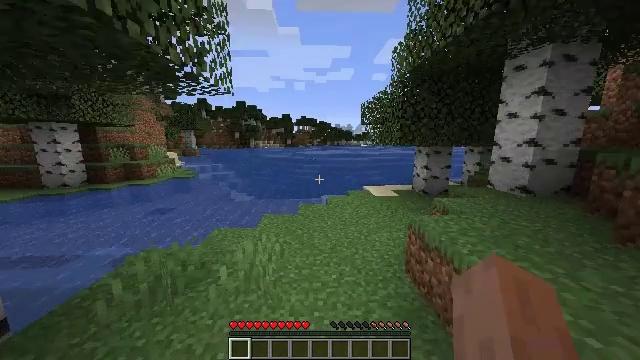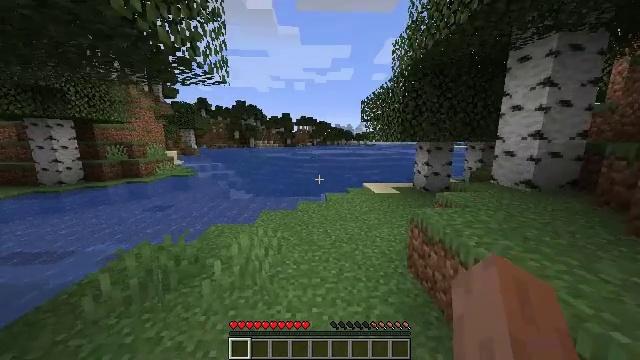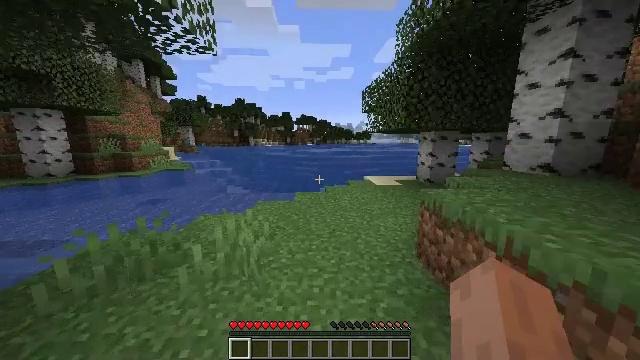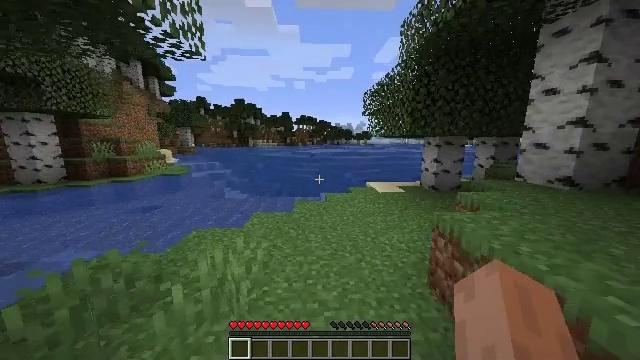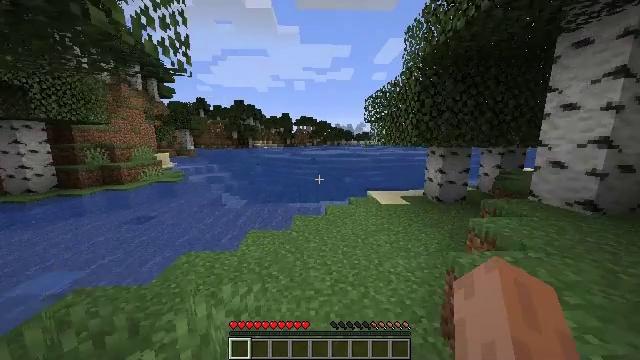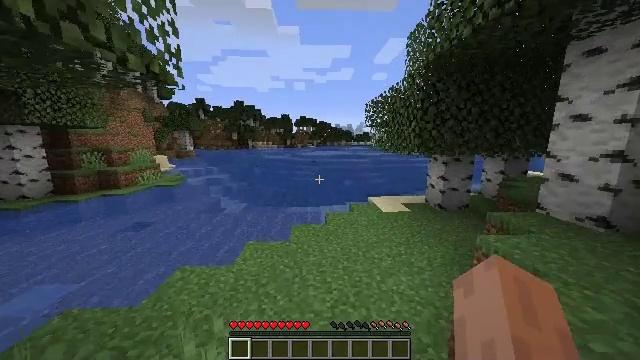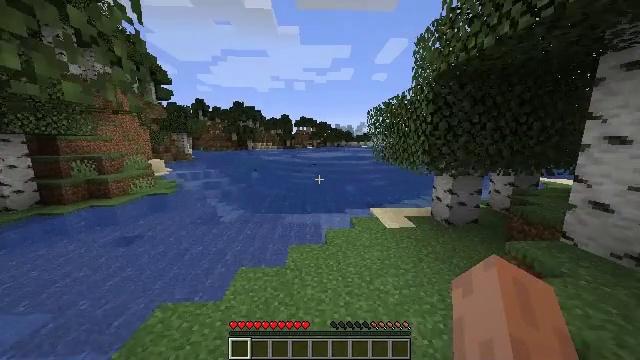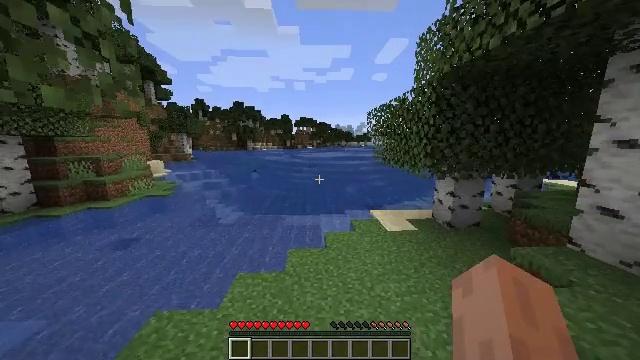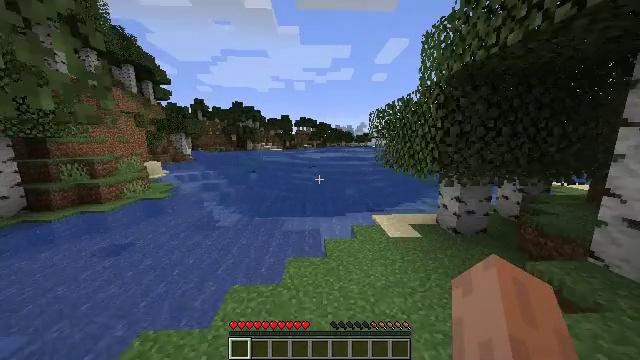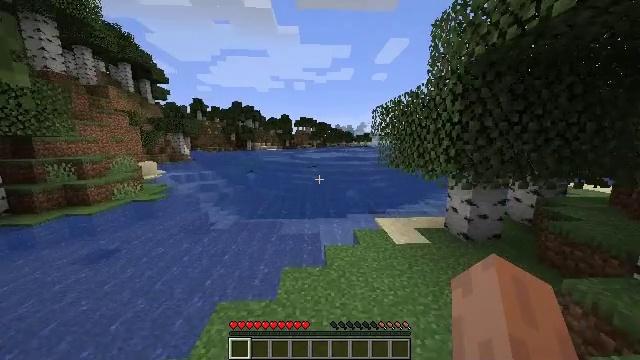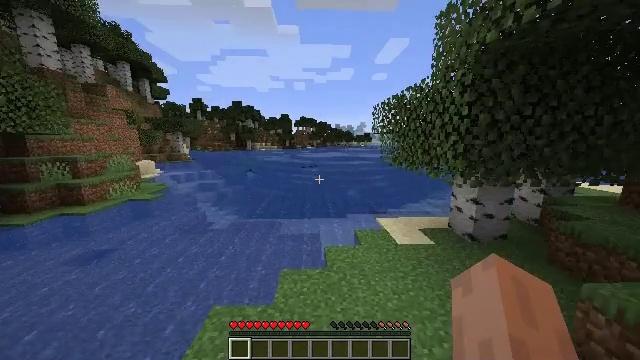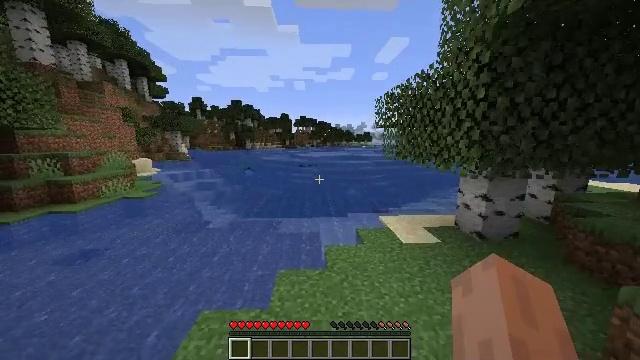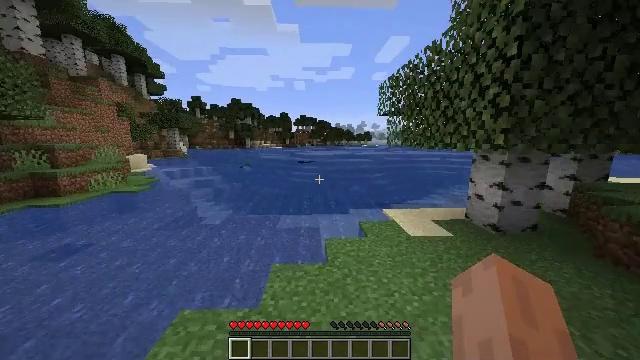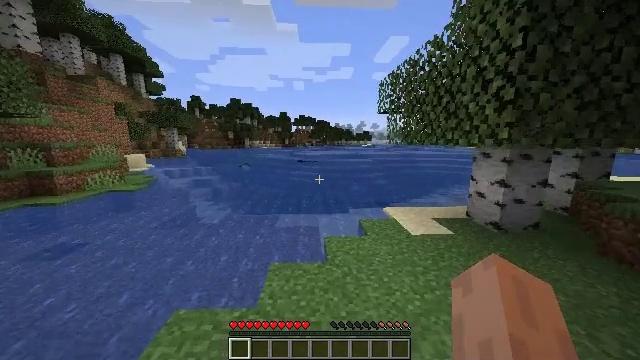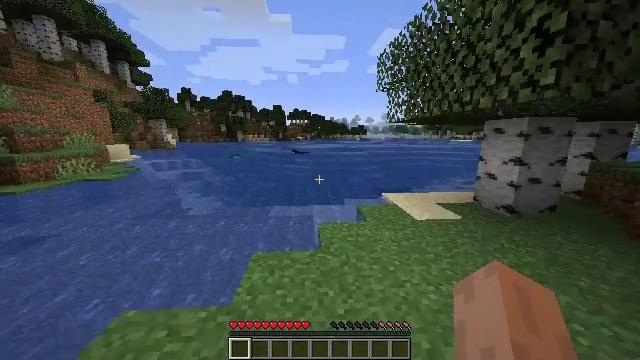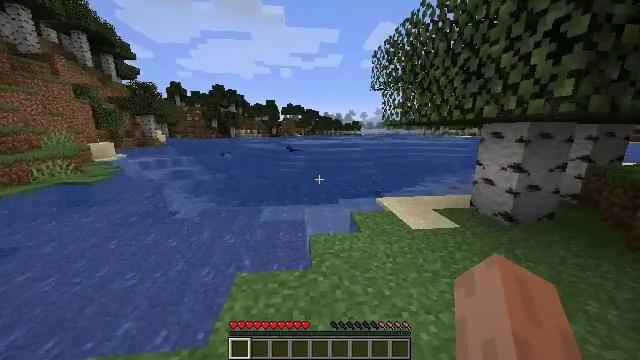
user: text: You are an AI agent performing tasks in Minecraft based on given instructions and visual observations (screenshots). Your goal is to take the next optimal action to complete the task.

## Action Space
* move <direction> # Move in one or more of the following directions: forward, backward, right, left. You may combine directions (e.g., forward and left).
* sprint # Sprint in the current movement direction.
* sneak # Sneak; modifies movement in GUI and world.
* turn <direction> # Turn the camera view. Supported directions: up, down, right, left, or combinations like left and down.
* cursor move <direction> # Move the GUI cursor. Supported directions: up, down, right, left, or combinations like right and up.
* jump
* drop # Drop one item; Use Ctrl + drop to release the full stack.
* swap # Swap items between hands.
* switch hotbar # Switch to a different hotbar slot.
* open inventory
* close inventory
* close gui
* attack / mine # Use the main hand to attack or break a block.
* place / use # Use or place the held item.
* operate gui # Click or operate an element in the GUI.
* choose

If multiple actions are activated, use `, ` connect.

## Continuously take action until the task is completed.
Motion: motion action
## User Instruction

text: Harvest the peony for decoration.
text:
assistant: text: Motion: move forward and move left, sprint, jump
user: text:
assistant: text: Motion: move forward, sprint, jump
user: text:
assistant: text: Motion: move forward, sprint, jump
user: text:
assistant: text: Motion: move forward, sprint, jump
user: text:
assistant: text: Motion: move forward, sprint, jump
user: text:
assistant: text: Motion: move forward, sprint, jump
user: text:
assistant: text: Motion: move forward, sprint, jump
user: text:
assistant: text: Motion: move forward, sprint, jump
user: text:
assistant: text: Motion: move forward, sprint, jump
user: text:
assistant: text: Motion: move forward, sprint, jump
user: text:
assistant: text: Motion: move forward, sprint, jump
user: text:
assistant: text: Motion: move forward, sprint, jump
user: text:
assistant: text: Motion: move forward and move right, sprint, jump
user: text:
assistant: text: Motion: move forward and move right, sprint, turn right and down, jump
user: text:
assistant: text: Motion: move forward and move right, sprint, turn right and down, jump
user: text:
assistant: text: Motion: move forward and move right, sprint, jump
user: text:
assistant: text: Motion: move forward and move right, sprint, jump
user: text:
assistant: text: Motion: move forward and move right, sprint, jump
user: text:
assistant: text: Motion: move forward and move right, sprint, jump
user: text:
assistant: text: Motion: move forward and move right, sprint, jump
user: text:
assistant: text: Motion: move forward and move right, sprint, turn left, jump
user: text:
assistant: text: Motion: move forward, sprint, turn left, jump
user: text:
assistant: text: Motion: move forward, sprint, turn left
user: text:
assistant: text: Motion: move forward, sprint
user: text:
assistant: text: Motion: move forward, sprint
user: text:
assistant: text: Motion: move forward, sprint
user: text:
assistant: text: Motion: move forward, sprint
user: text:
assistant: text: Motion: move forward, sprint, turn right
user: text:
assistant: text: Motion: move forward, sprint, turn right and down
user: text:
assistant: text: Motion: move forward, sprint, turn right